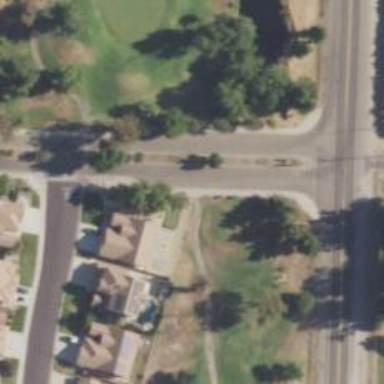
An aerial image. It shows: Pathway for golfing.